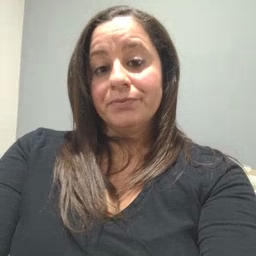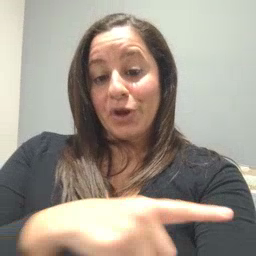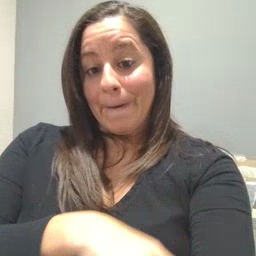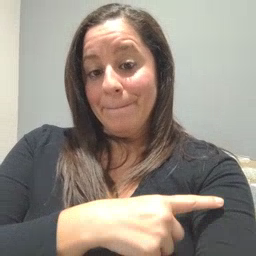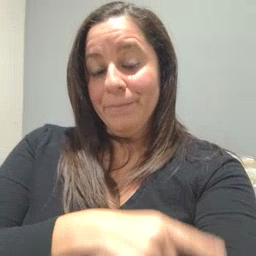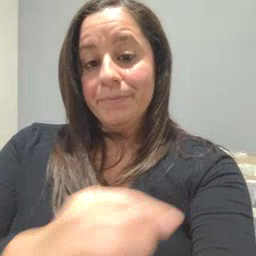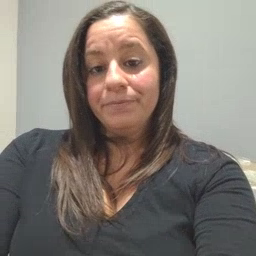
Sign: arm